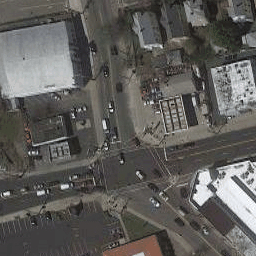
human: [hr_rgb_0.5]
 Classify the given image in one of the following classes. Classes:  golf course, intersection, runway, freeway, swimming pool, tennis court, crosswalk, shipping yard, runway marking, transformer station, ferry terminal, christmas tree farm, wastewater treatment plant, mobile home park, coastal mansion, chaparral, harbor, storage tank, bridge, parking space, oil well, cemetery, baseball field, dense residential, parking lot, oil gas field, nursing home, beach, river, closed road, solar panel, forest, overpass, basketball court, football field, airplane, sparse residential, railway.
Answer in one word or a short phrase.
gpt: intersection